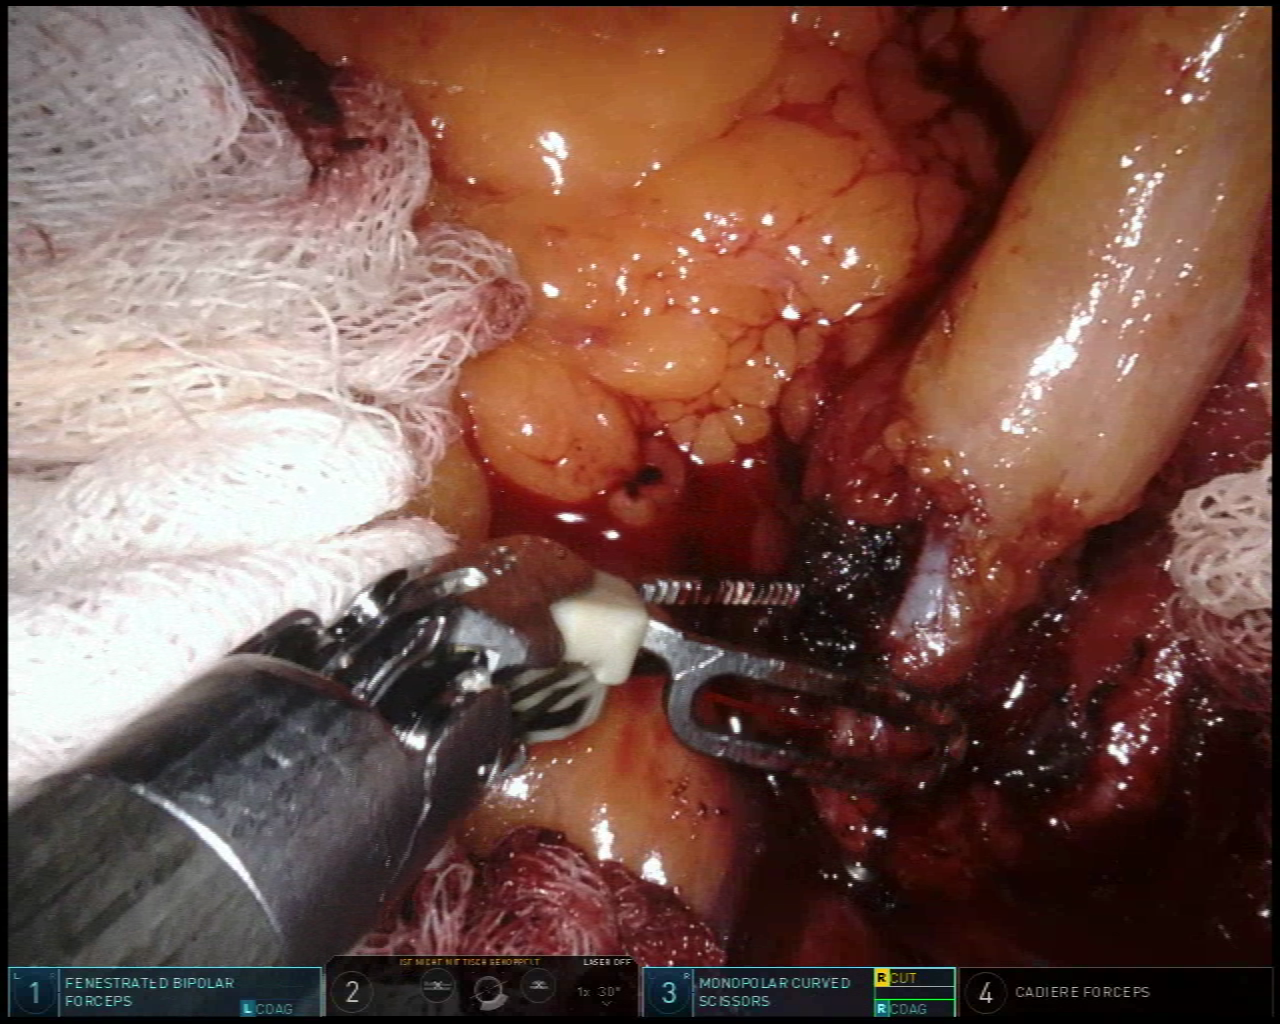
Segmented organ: intestinal_veins
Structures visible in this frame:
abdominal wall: no
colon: no
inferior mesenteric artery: no
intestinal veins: yes
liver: no
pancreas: no
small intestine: no
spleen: no
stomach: no
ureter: no
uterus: no
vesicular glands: no